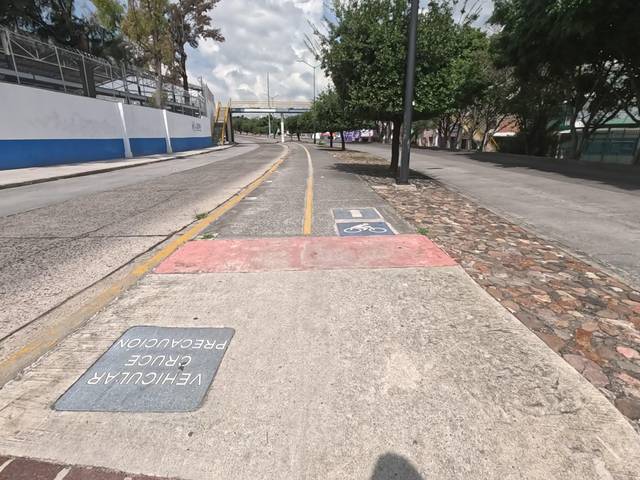
Region: Mexico
Coordinates: 21.134, -101.698